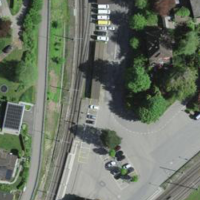
EUNIS habitat code: 57
Species observed at this site:
Lapsana communis
Symphyotrichum novae-angliae
Fagus sylvatica